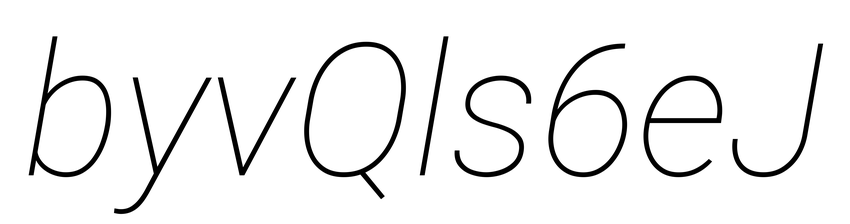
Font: Roboto-Italic_Thin_Italic